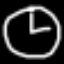
Label: clock